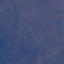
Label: HerbaceousVegetation